Question: I am trying to generate a series of packets to simulate the TCP 3-way handshake procedure, my first step is to capture the real connecting packets, and try to re-send the same packets from the same machine, but it didn't work at first.
finally I found it out that the packet I captured with tcpdump is not exactly what my computer sent out, the TCP's checksum field is changed and it lead me to thinkk that I can establish a tcp connection even the TCP checksum is incorrect.
so my question is how is the checksum field calculated? is it modified by tcpdump or hardware? why is it changed? Is it a bug of tcpdump? or it's because the calculation is omitted.
the following is the screenshot I captured from my host machine and a virtual machinne, you can see that the same packet captured on differnet machine are all the same except for the TCP checksum.
and the small window is my virtual machine, I used command "ssh 10.82.25.138" from the host to generate these packets

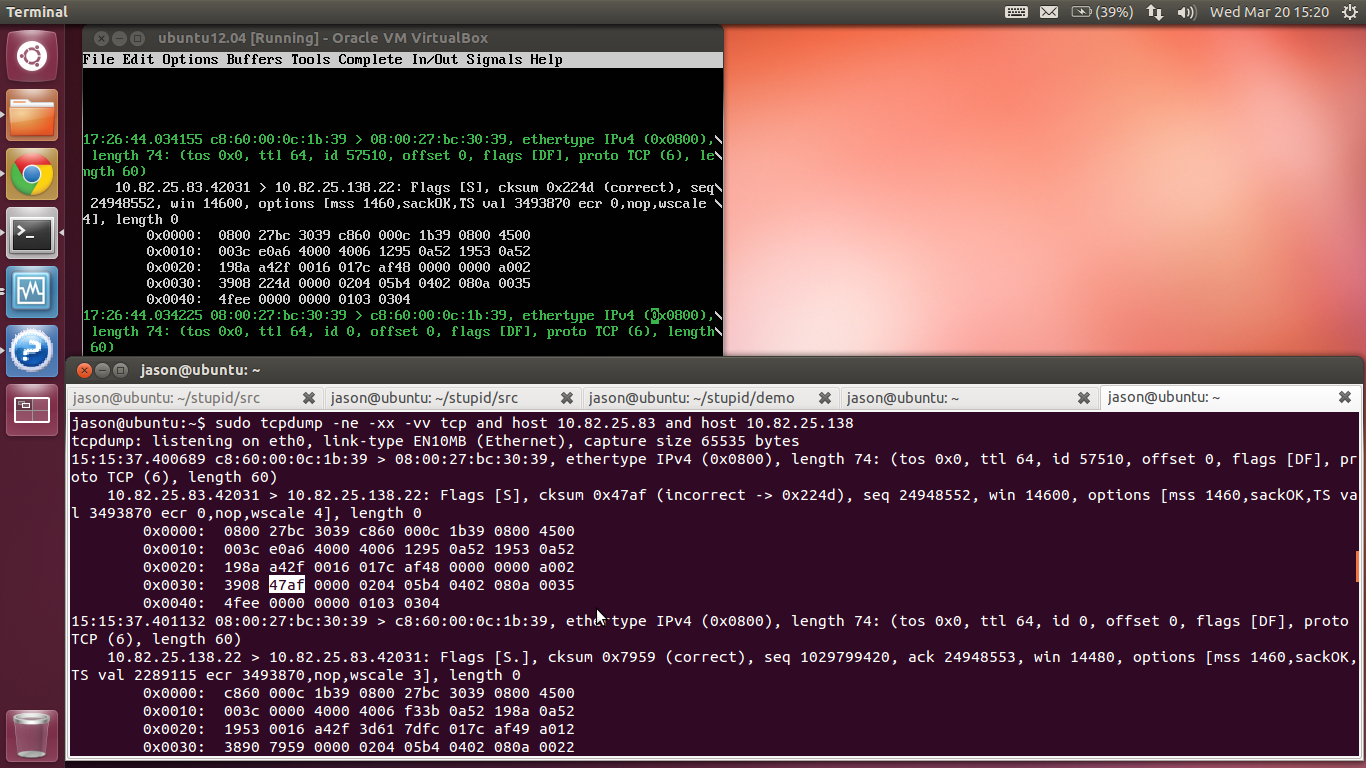
Answer: What you are seeing may be the result of checksum offloading. To quote from the wireshark wiki (<URL>:
> Most modern operating systems support some form of network offloading,
where some network processing happens on the NIC instead of the CPU.
Normally this is a great thing. It can free up resources on the rest
of the system and let it handle more connections. If you're trying to
capture traffic it can result in false errors and strange or even
missing traffic. On systems that support checksum offloading, IP, TCP, and UDP
checksums are calculated on the NIC just before they're transmitted on
the wire. In Wireshark these show up as outgoing packets marked black
with red Text and the note [incorrect, should be xxxx (maybe caused by
"TCP checksum offload"?)].Wireshark captures packets before they are sent to the network
adapter. It won't see the correct checksum because it has not been
calculated yet. Even worse, most OSes don't bother initialize this
data so you're probably seeing little chunks of memory that you
shouldn't.
Although this is for wireshark, the same principle applies. In your host machine, you see the wrong checksum because it just hasn't been filled in yet. It looks right on the guest, because before it's sent out on the "wire" it filled in. Try disabling checksum offloading on the interface which is handling this traffic, e.g.:
'''
ethtool -K eth0 rx off tx off
'''
if it's eth0.